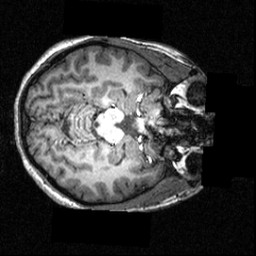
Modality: T1w
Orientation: axial
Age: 20
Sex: female
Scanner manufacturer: siemens
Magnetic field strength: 3.951 T
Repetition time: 1.5 s
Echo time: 0.00335 s